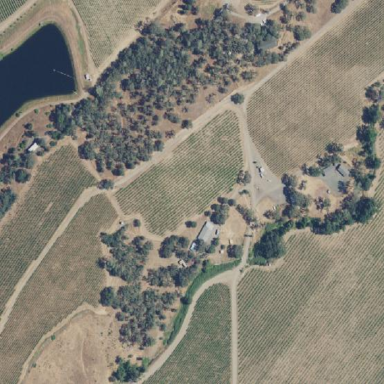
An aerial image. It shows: Vineyard.